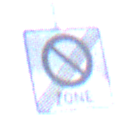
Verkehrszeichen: EndeEingeschraenktesHalteverbotZone
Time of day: SunriseSunset
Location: Outdoor (Nature)
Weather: Clear
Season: NotSpecified
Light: Natural